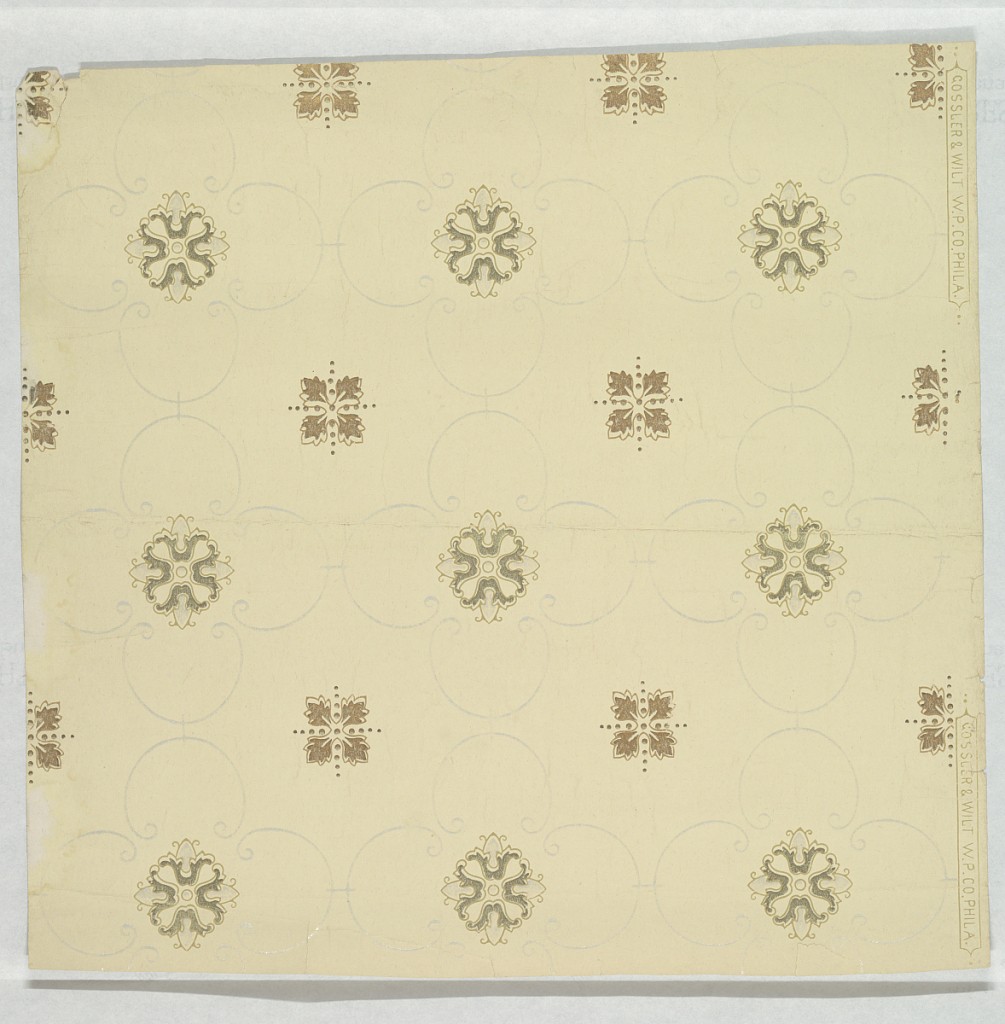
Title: Ceiling paper
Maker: Gossler and Wilt Wall Paper Co., Philadelphia, Pennsylvania
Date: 1880–1920
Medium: Machine-printed paper, mica
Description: Moire pattern printed in mica on white ground. On off-white ground, alternating medallion patterns framed by reflective "c"-scrolls: one medallion is green and reflective white; the other medallion is metallic gold outlined in green.